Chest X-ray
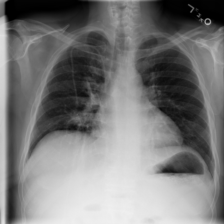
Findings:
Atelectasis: negative
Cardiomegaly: negative
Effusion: positive
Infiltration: positive
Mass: negative
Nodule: negative
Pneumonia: negative
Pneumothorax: negative
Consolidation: negative
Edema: negative
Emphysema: negative
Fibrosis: negative
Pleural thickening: negative
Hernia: negative